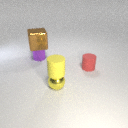
small yellow metal sphere in front of small red rubber cylinder